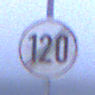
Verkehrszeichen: EndeGeschwindigkeit120
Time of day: SunriseSunset
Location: Outdoor (Urban)
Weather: Overcast
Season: NotSpecified
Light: Natural